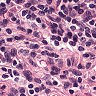
Metastatic tissue present: no